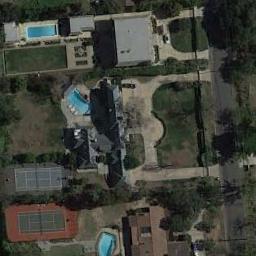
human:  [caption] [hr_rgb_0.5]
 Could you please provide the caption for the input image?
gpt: Many trees are near the tennis court .

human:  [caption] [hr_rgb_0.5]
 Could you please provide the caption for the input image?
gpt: Tennis court and swimming pool next to the building, Nearby lawns and woods .

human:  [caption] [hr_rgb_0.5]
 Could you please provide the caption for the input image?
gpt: The tennis court is on the grass next to some buildings and trees .

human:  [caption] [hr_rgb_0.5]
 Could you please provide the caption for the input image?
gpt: There are two tennis courts of the same size side by side in the upper right corner .

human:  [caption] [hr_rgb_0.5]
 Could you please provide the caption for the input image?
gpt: There are some buildings and green trees near the tennis court .